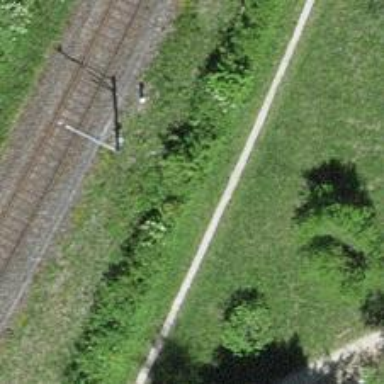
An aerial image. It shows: Hedge acting as barrier.